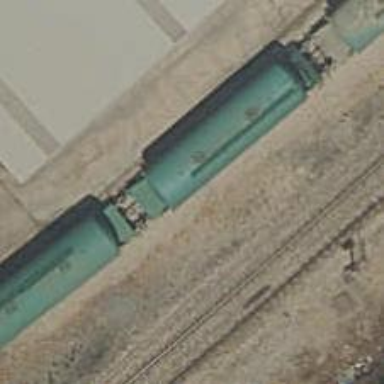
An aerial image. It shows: Railway yard with electrified contact lines.